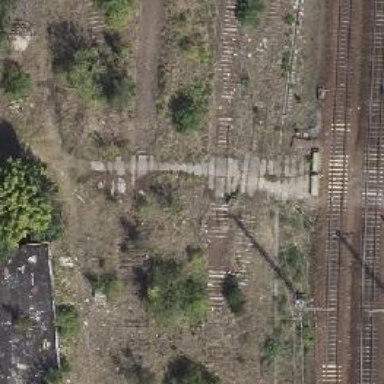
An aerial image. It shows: Abandoned railway with historical significance.